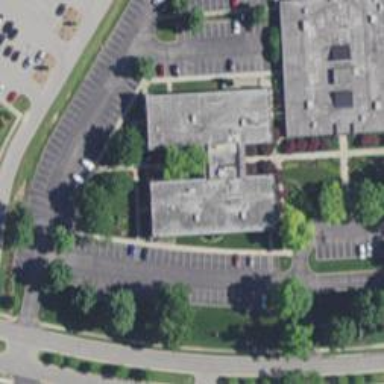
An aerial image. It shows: Commercial building.